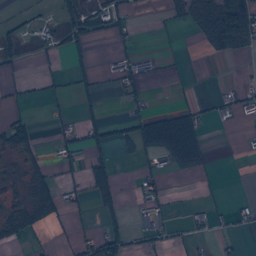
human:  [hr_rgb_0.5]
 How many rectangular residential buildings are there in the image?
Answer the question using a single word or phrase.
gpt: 92

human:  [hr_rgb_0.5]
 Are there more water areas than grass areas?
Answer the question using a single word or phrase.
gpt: no

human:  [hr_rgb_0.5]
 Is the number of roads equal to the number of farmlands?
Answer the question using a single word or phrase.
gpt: no

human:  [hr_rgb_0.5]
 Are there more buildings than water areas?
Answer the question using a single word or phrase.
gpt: yes

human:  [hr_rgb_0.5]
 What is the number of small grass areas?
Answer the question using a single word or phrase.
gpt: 62

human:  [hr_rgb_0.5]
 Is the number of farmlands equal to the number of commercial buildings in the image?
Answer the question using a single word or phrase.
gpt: no

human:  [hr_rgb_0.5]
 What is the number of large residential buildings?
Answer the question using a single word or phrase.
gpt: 5

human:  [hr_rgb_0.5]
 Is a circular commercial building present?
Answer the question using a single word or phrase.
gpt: no

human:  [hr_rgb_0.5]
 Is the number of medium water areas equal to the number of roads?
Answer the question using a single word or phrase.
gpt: no

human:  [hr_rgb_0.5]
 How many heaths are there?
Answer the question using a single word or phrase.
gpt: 3

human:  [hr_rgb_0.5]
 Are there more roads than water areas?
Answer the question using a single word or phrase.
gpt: yes

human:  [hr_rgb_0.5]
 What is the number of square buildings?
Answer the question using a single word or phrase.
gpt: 1

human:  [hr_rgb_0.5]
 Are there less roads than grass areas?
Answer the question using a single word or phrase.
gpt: yes

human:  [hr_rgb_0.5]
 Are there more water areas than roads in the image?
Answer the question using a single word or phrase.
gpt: no

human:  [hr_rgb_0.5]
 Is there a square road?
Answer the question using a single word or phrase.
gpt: no

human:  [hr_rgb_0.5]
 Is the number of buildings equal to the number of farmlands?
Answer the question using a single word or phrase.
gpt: no

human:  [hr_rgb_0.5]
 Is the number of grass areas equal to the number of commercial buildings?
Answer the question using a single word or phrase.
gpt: no

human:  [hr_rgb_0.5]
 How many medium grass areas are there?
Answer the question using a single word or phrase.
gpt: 44

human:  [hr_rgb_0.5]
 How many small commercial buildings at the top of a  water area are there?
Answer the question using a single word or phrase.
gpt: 4

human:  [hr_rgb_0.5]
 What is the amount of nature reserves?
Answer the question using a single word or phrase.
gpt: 4

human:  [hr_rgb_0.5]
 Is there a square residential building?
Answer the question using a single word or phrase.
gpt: yes

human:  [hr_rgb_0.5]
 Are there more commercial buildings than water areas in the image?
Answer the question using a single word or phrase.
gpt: no

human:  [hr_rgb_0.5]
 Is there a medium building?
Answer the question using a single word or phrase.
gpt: yes

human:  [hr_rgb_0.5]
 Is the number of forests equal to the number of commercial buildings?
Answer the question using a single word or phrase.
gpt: no

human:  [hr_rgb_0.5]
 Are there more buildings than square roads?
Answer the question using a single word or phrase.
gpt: yes

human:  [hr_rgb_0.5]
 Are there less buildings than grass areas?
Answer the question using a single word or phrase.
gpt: no

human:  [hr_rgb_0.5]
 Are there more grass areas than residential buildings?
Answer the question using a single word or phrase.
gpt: no

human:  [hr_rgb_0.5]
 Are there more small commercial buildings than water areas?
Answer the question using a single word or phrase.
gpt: no

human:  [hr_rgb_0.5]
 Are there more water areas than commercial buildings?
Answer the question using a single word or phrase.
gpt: yes

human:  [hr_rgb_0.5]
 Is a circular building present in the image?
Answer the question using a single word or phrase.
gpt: yes

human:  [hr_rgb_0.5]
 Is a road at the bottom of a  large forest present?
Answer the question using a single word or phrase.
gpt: yes

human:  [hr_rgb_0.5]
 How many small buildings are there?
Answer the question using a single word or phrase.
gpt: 147

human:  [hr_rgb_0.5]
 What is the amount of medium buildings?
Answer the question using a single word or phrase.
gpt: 19

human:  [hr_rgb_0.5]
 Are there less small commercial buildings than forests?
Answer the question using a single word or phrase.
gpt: yes

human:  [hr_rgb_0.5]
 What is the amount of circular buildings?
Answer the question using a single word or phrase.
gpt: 1

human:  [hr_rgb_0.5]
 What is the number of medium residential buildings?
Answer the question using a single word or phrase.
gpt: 18